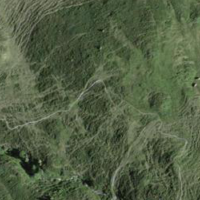
EUNIS habitat code: 23
Species observed at this site:
Sorbus aucuparia